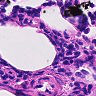
Metastatic tissue present: no